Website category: university
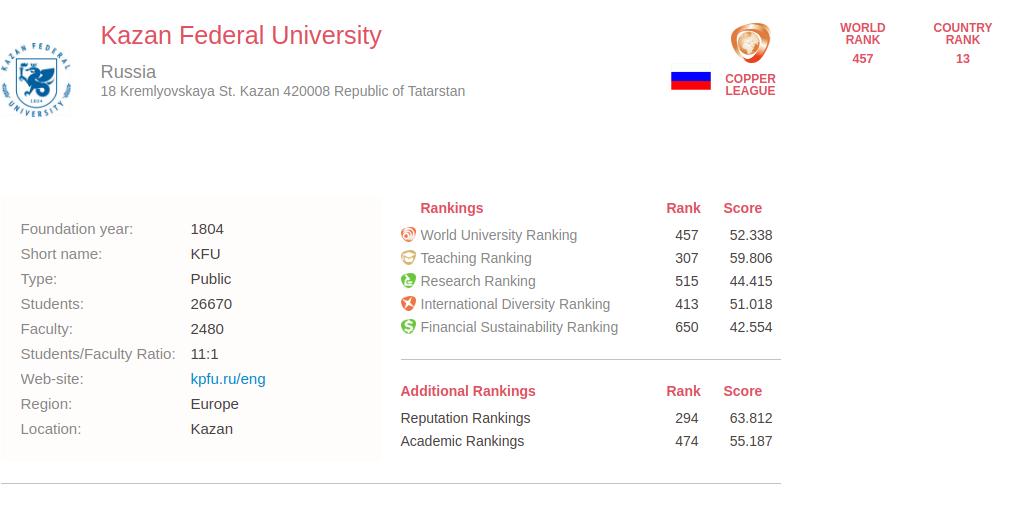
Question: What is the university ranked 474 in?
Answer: Academic Rankings

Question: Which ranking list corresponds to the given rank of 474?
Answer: Academic Rankings

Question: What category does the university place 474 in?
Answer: Academic Rankings

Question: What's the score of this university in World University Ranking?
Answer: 52.338

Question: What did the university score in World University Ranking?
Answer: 52.338

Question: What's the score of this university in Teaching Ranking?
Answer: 59.806

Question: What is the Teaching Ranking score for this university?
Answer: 59.806

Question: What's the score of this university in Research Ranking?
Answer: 44.415

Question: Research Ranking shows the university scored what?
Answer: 44.415

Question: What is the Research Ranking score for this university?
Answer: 44.415

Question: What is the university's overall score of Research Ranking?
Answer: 44.415

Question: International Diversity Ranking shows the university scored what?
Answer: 51.018

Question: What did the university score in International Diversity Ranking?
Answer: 51.018

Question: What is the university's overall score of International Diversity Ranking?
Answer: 51.018

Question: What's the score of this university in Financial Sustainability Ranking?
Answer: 42.554

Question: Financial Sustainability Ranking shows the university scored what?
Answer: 42.554

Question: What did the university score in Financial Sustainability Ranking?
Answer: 42.554

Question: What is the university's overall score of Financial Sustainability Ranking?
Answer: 42.554

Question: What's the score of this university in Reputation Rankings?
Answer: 63.812

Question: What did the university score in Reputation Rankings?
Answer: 63.812

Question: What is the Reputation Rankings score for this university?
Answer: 63.812

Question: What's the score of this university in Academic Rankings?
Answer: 55.187

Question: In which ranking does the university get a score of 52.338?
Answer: World University Ranking

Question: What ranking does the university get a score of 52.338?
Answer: World University Ranking

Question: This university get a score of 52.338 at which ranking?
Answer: World University Ranking

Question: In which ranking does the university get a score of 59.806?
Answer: Teaching Ranking

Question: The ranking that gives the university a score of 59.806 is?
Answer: Teaching Ranking

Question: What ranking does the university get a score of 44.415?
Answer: Research Ranking

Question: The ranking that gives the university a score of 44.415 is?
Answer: Research Ranking

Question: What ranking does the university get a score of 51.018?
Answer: International Diversity Ranking

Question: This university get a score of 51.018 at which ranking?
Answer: International Diversity Ranking

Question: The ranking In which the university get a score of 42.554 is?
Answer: Financial Sustainability Ranking

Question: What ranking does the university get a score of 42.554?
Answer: Financial Sustainability Ranking

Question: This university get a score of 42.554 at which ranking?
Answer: Financial Sustainability Ranking

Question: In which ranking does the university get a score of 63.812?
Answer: Reputation Rankings

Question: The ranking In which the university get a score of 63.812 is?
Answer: Reputation Rankings

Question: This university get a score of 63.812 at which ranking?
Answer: Reputation Rankings

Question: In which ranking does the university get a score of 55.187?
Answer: Academic Rankings

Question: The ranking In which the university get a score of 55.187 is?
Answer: Academic Rankings

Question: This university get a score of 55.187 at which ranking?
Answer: Academic Rankings